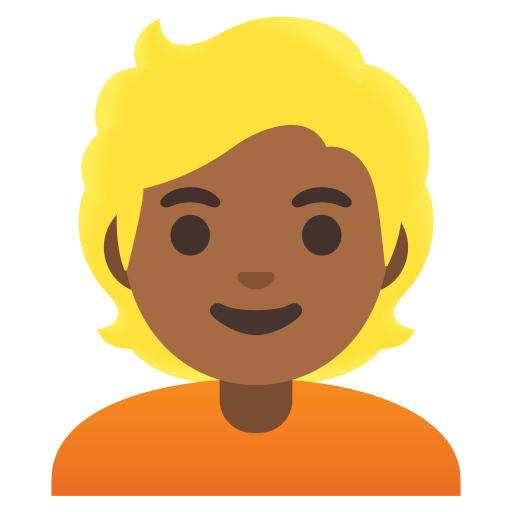
Emoji: 👱🏾